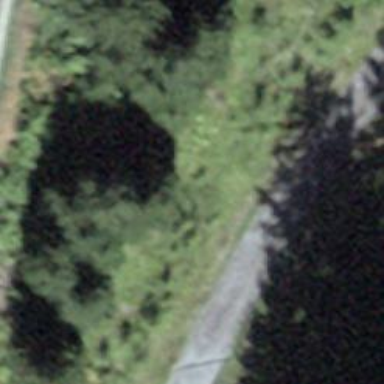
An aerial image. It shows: Gravel track with grade 3 tracktype.